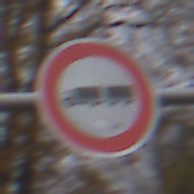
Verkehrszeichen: VerbotLastkraftwagenMitAnhaenger
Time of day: MorningAfternoon
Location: Outdoor (Nature)
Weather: Overcast
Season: Autumn
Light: Natural